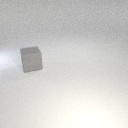
large gray rubber cube